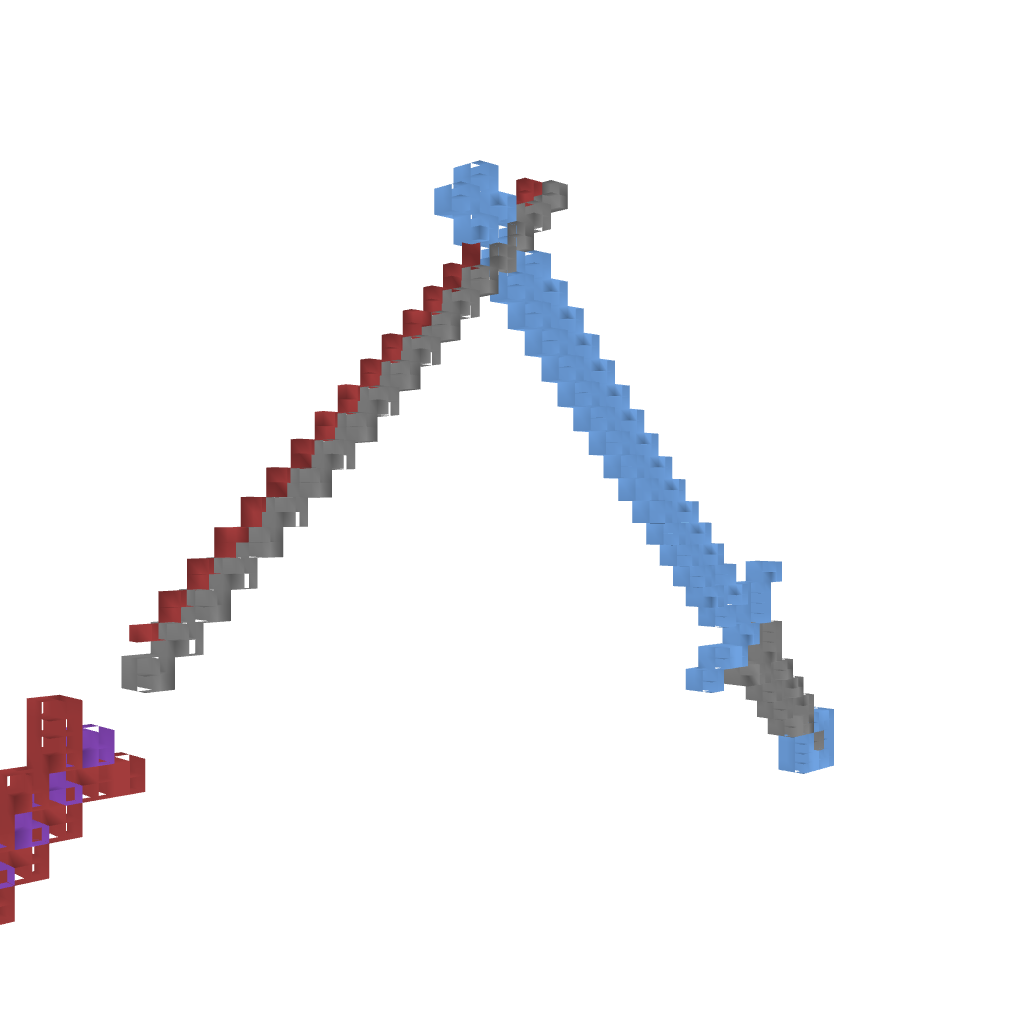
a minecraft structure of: Up'ards bad low quality